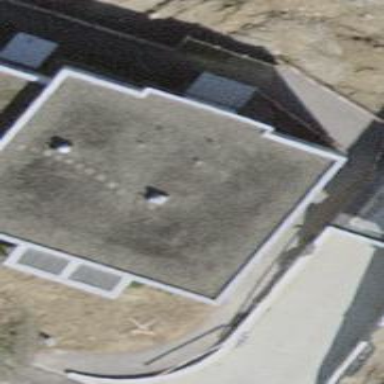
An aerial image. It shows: Building with flat roof.